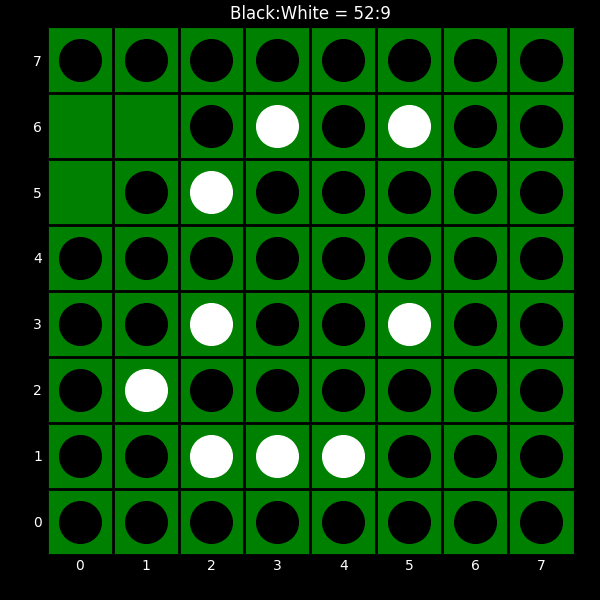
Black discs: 52
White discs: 9